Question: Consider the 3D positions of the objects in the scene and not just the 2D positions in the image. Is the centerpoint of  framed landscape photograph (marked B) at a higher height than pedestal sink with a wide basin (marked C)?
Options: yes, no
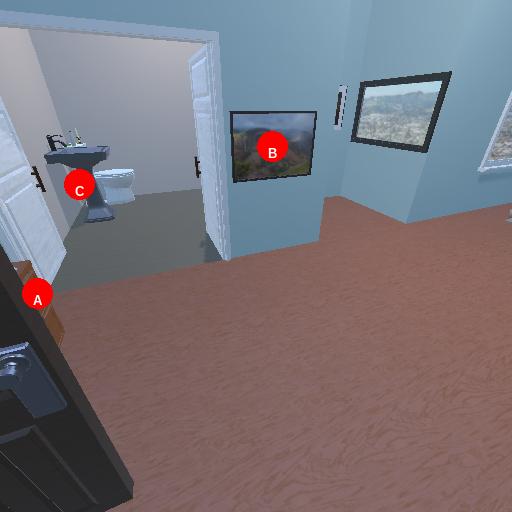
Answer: yes